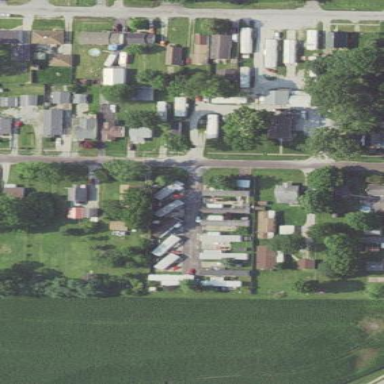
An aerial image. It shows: Residential area designated as trailer park.